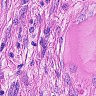
Metastatic tissue present: yes